Question: I want to create a PDF reader like iBooks. So that you can see the thumbnails for the pages, press on it and it opens the page etcetera. Also the bookshelf for showing the loaded PDF's
Does anyone know how I can create something like that? Is there a library or does somebody knows a good tutorial?
Thanks in advance!
What I need is something like this:

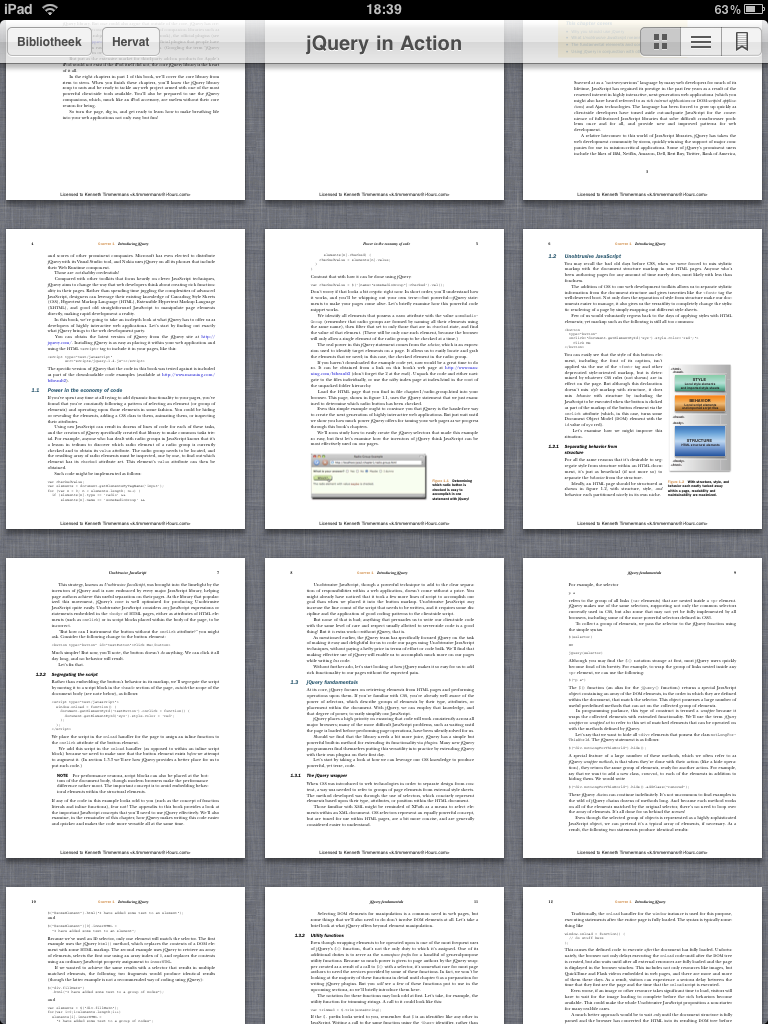
Answer: For the page curl, see <URL>.
For the drawing part, start with the <URL> class.